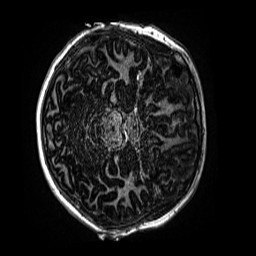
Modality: MP2RAGE
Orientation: axial
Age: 11
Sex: female
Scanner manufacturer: siemens
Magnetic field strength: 3 T
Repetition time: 4 s
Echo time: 0.00299 s